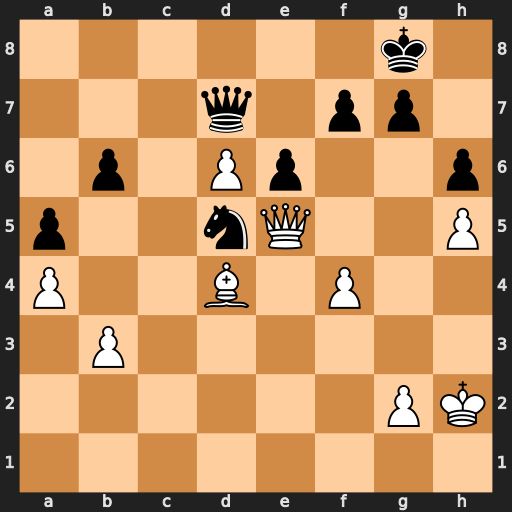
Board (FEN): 6k1/3q1pp1/1p1Pp2p/p2nQ2P/P2B1P2/1P6/6PK/8
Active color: w
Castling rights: -
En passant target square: -
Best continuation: Qxg7#